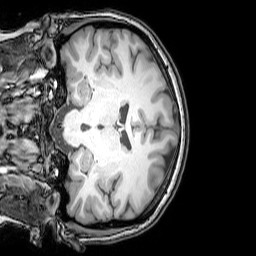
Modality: T1w
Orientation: coronal
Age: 22
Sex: female
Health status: healthy
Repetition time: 0.081 s
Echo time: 0.037 s